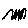
Label: zigzag